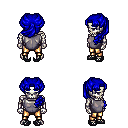
a pixel art fantasy rpg character, male body template, skeleton, steel chest armor, gold greaves, blue princess hairstyle, ghillies, four views (front, back, left, right), 2x2 character sprite sheet, small pixel art, hard edges, no anti-aliasing